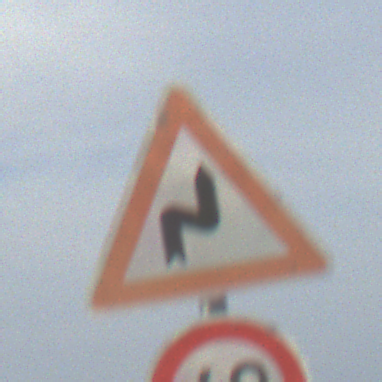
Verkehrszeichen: DoppelkurveRechts
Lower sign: Geschwindigkeit40
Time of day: MorningAfternoon
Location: Outdoor (Suburban)
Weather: PartlyCloudy
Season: NotSpecified
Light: Natural